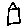
Label: house